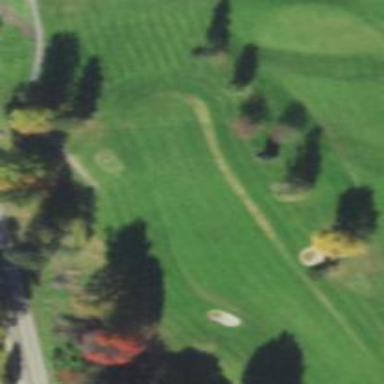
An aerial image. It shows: Golf hole.